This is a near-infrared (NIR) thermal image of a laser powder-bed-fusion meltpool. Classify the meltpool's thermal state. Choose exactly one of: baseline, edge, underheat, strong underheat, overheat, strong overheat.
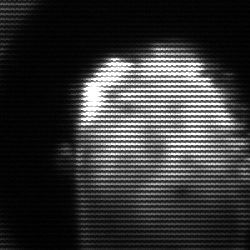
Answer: baseline